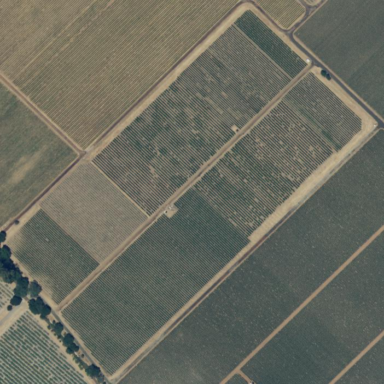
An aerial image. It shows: Vineyard growing grapes.